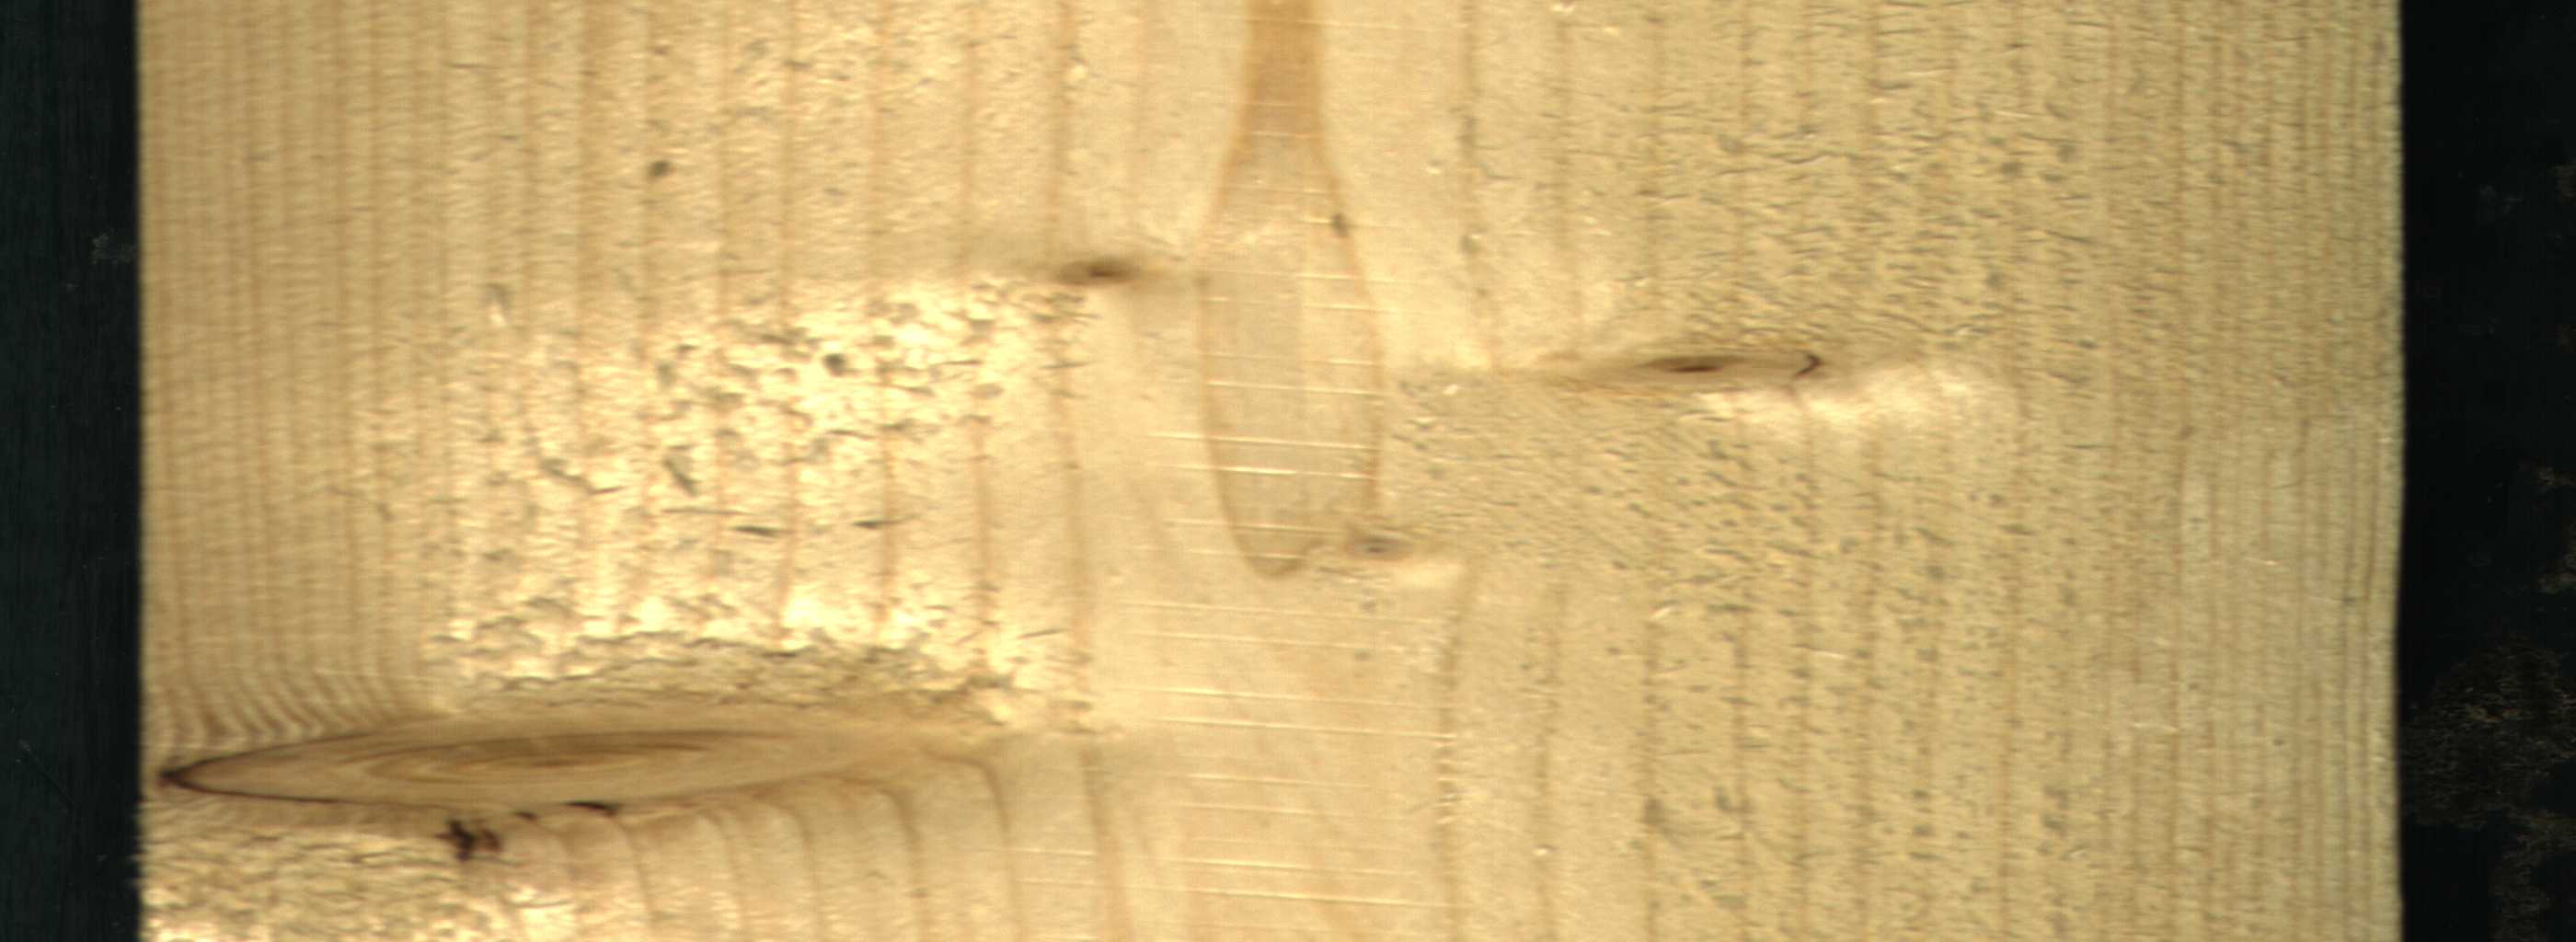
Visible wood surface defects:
Live_Knot
Live_Knot